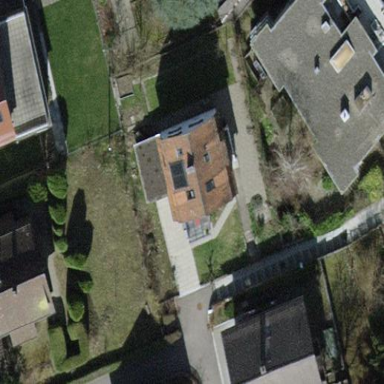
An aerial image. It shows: Building with tiled roof.